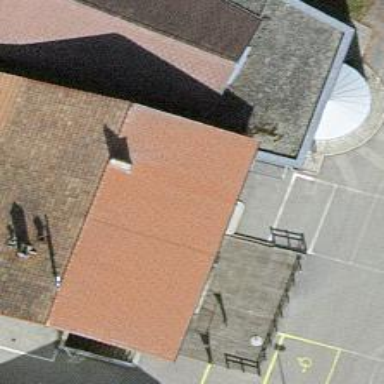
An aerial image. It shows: Restaurant.